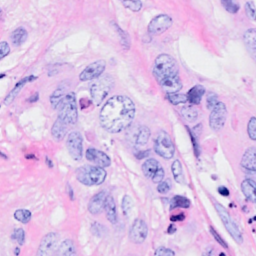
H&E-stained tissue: Breast